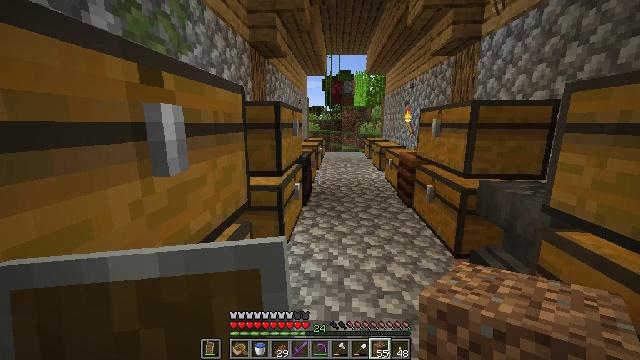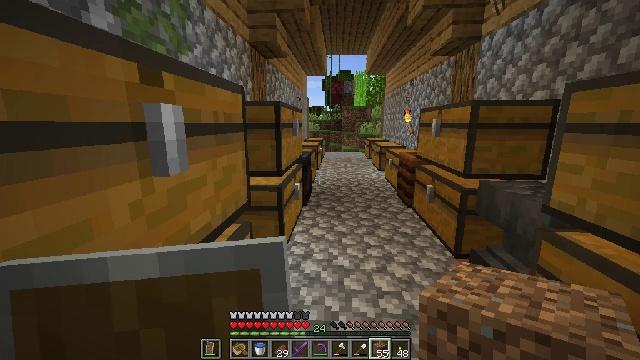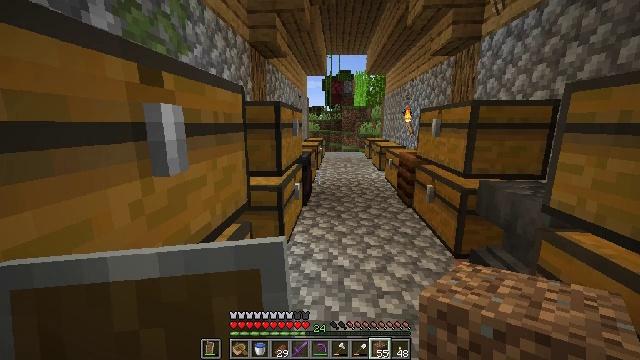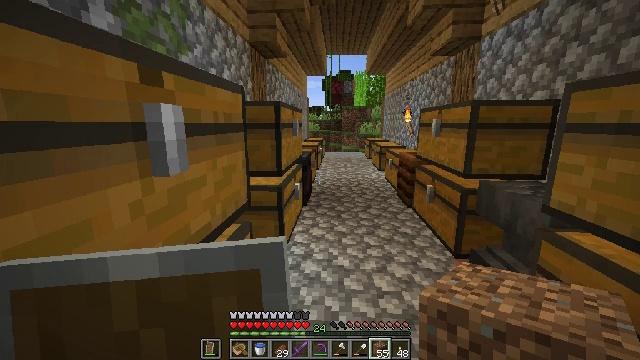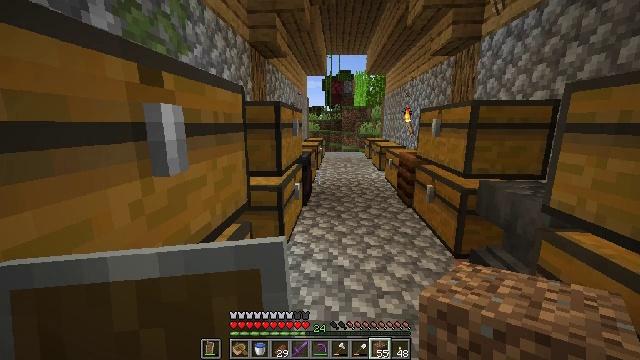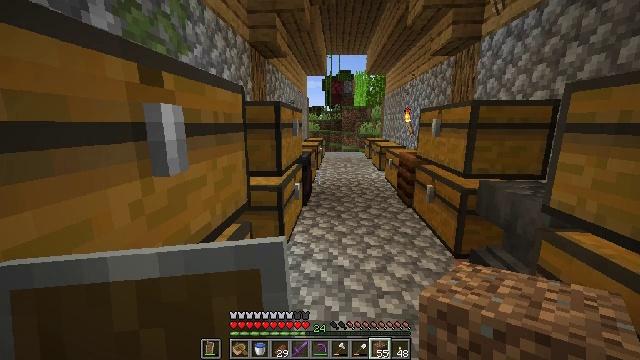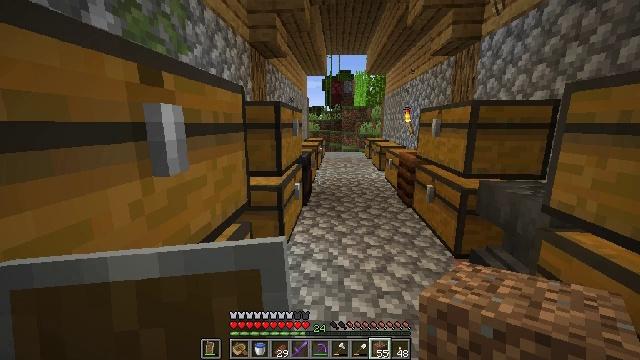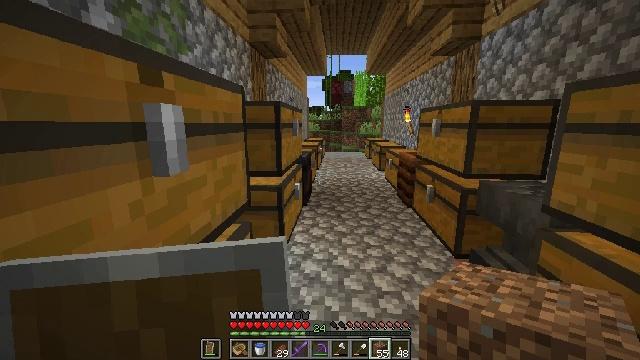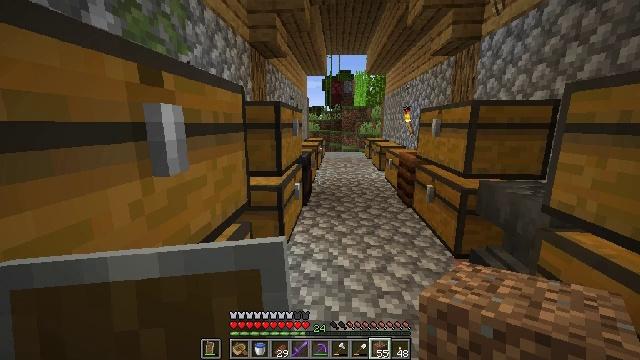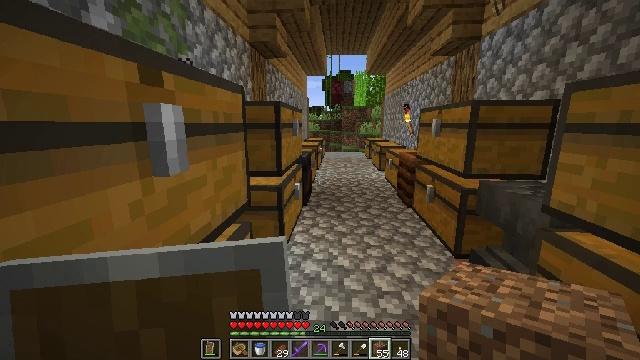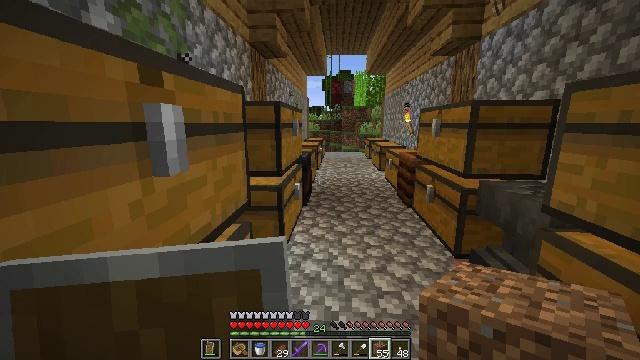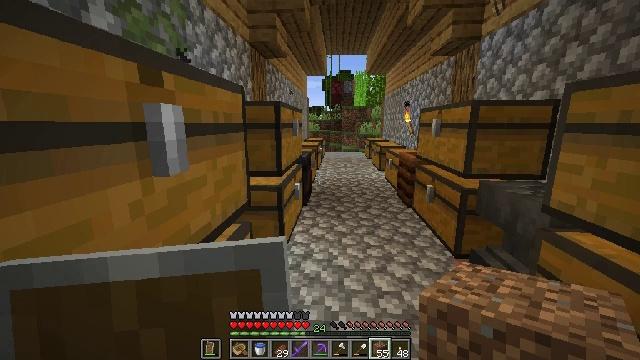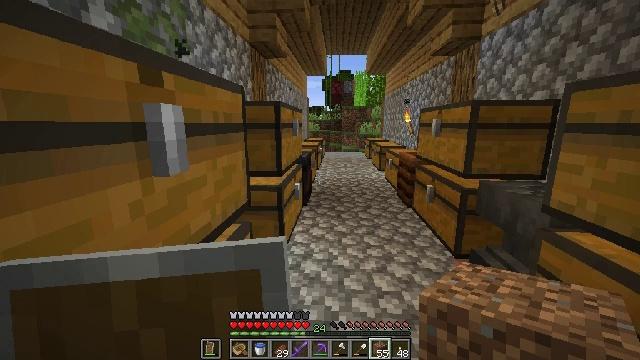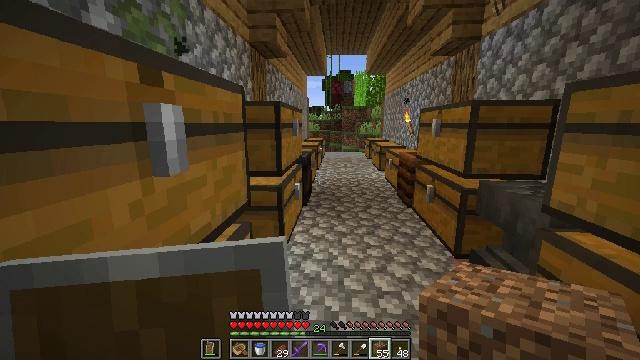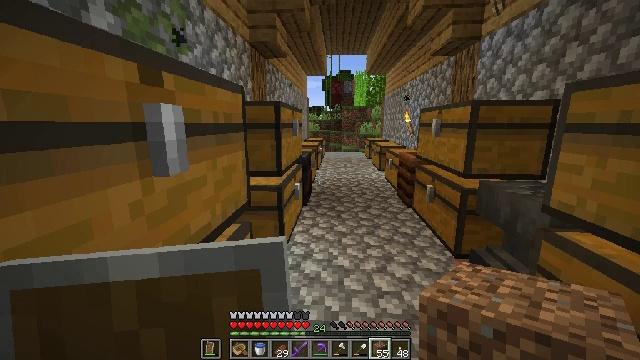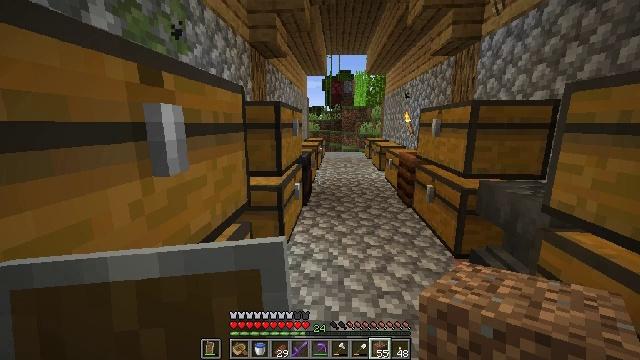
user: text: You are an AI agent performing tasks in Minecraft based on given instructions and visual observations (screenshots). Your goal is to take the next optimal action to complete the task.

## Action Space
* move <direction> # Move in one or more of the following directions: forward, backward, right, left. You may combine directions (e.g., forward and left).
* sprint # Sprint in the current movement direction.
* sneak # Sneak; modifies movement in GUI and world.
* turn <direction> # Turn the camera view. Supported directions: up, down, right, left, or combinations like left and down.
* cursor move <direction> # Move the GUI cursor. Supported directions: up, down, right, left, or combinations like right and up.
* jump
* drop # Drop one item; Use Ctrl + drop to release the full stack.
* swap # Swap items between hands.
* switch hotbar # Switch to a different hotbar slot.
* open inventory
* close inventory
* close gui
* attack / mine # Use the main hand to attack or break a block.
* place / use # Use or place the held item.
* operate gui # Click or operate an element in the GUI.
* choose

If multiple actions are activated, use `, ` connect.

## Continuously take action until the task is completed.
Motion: motion action
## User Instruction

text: Use blaze rod and cobblestones to craft a brewing stand.
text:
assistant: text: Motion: no_op
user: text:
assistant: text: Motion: no_op
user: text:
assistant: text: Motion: no_op
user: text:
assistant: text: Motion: no_op
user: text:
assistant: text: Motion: no_op
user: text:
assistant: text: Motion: no_op
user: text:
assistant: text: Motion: no_op
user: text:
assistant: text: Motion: no_op
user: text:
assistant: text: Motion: no_op
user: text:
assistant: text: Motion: no_op
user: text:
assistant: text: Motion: no_op
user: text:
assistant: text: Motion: no_op
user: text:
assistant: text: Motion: no_op
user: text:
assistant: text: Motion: no_op
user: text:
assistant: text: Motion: no_op
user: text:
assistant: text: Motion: no_op
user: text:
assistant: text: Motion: no_op
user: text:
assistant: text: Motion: no_op
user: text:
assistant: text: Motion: no_op
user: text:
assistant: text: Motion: no_op
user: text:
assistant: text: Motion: no_op
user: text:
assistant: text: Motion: no_op
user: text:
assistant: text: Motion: no_op
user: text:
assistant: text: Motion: no_op
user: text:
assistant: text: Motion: no_op
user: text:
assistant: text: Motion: no_op
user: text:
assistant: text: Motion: no_op
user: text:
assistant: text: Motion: no_op
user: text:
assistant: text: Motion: no_op
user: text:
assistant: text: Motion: no_op